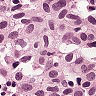
Metastatic tissue present: yes